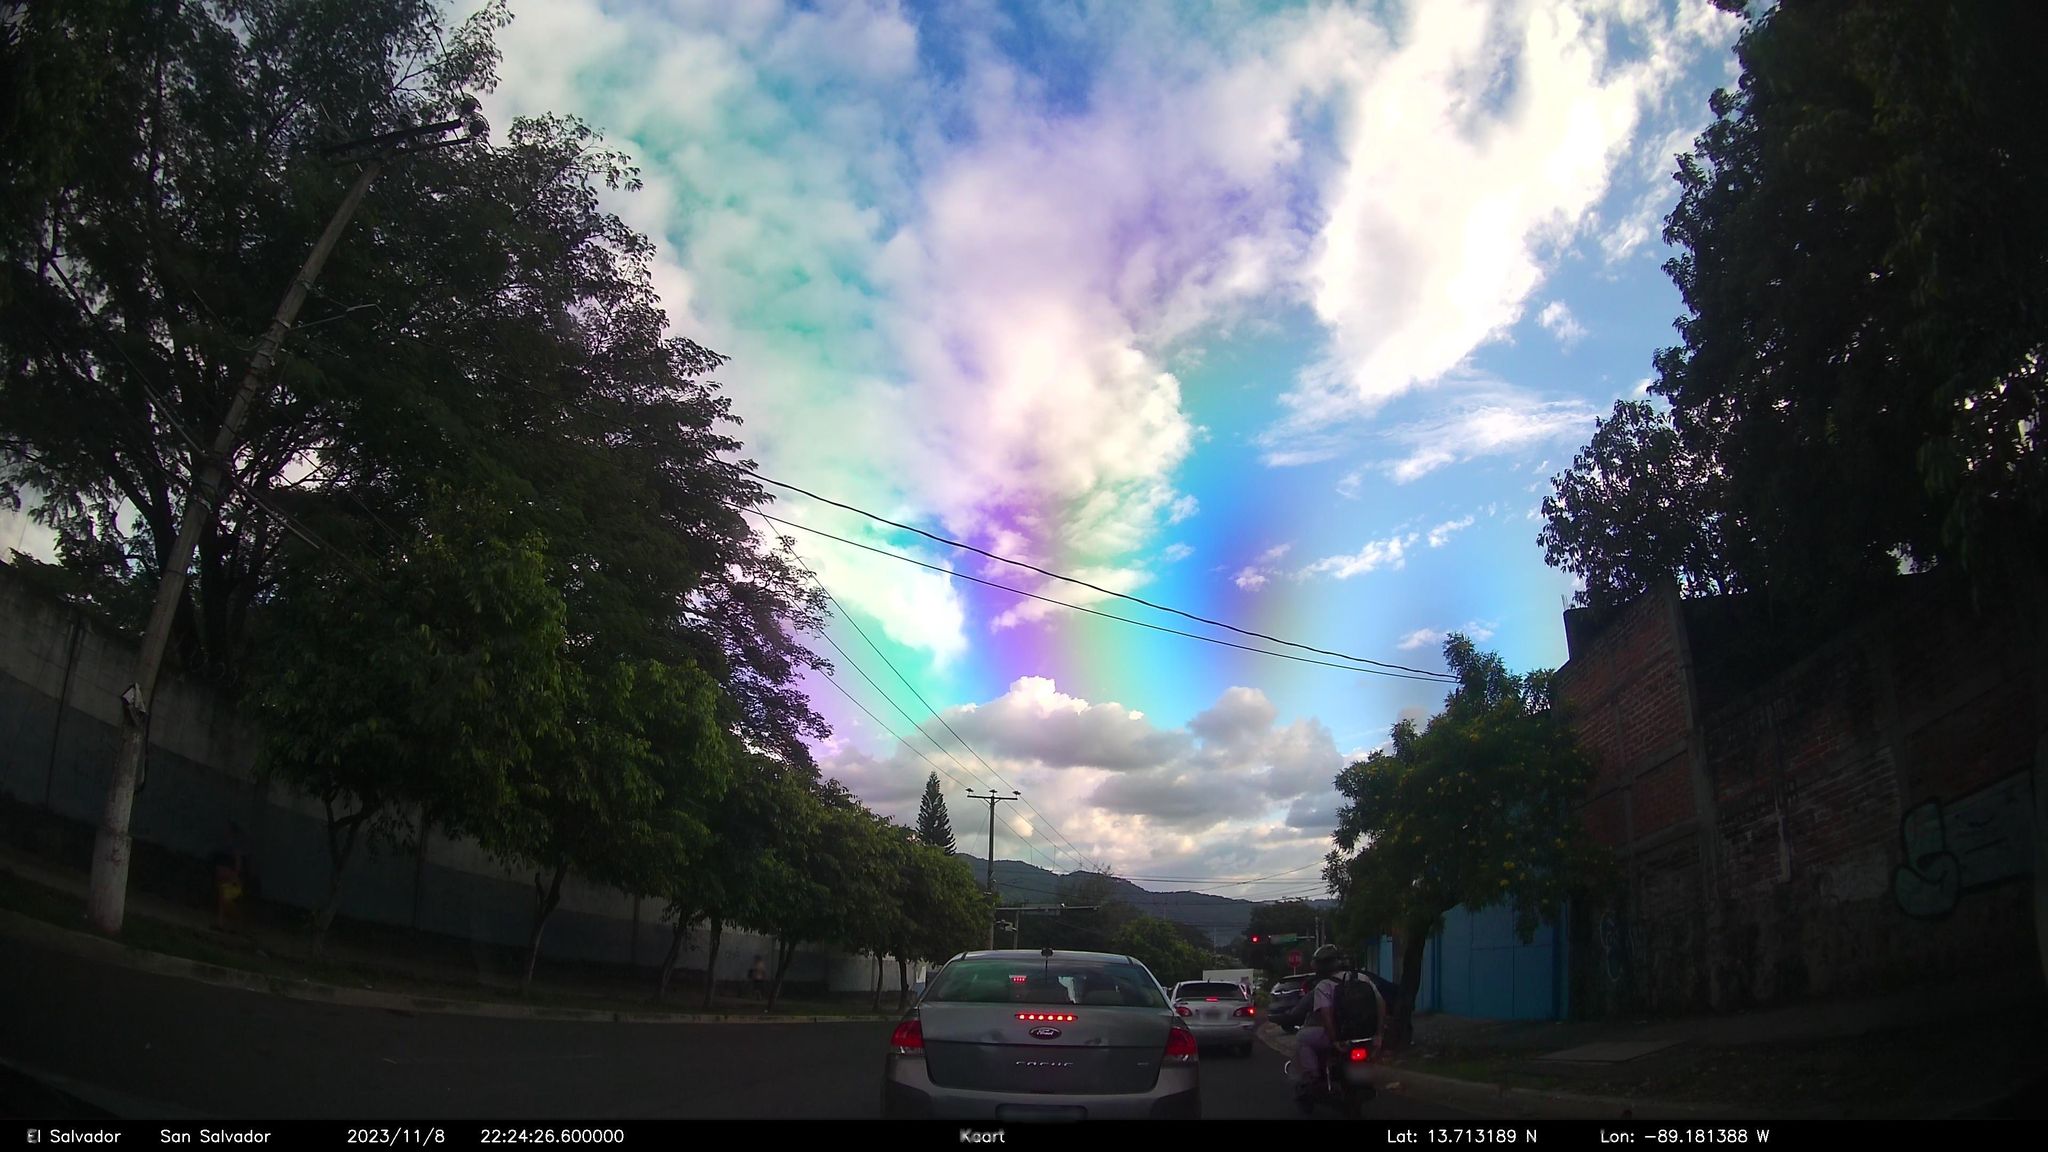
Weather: cloudy
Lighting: day
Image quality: good
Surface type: driving surface
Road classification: tertiary
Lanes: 4.0
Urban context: urban centre
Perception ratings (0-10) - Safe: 0.7, Lively: 0.74, Beautiful: 4.63, Boring: 4.59, Depressing: 5.29, Wealthy: 4.5